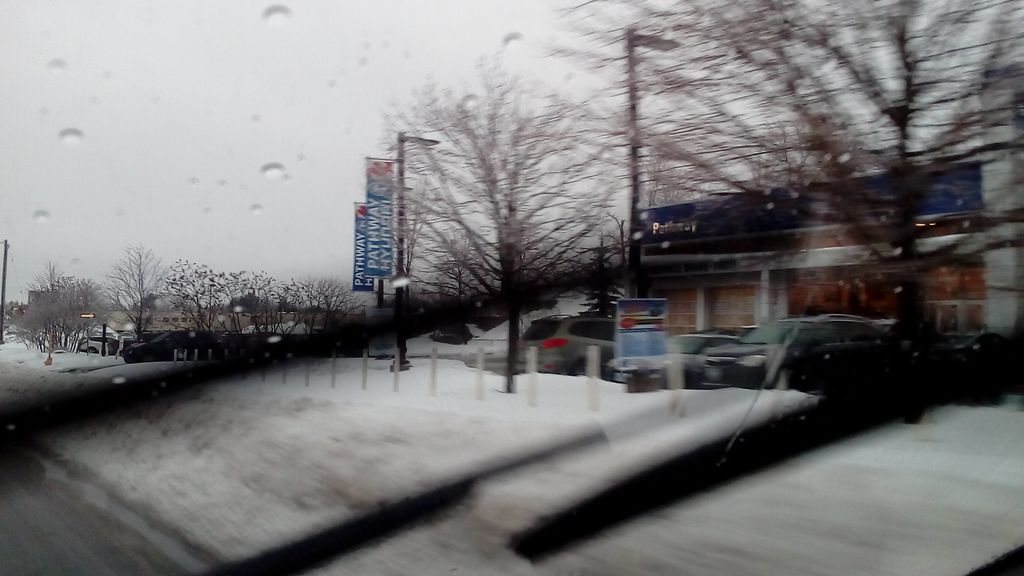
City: ottawa-gatineau